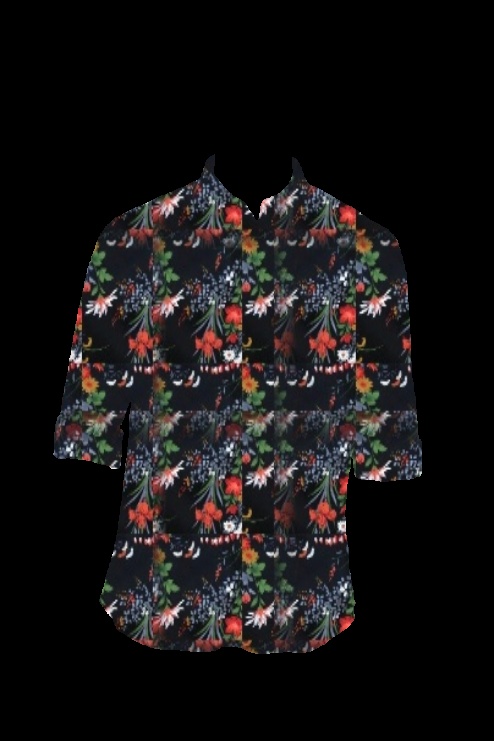
black multi floral chiffon tee